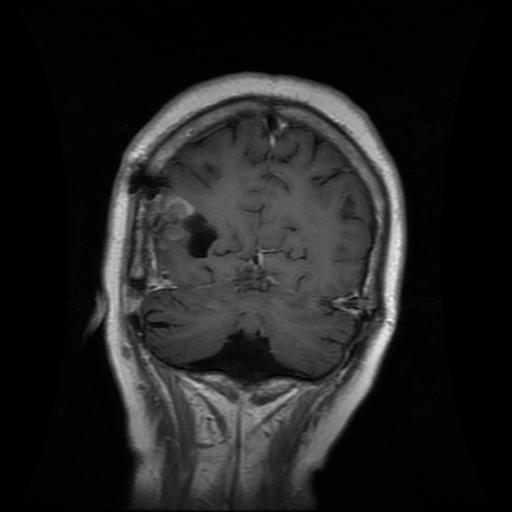
Label: glioma